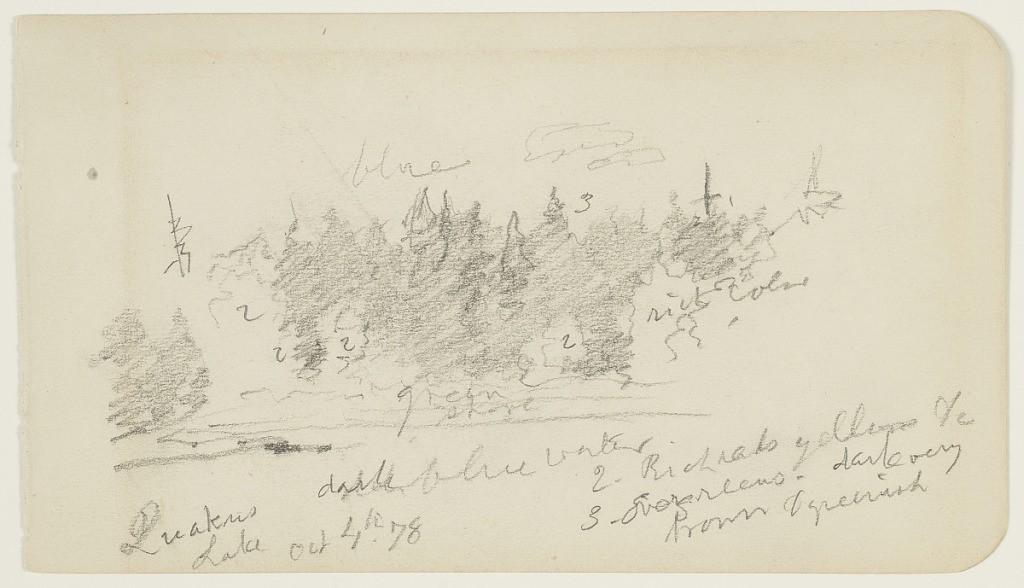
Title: Evergreen Shore, Quakish Lake, Maine
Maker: Frederic Edwin Church, American, 1826–1900
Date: October 4, 1878
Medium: Graphite on white wove paper
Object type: drawing
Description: Landscape sketch showing a view of dense evergreen trees on the shore of Quakish Lake near Millinocket, Maine. Water extends from the foreground near the lower margin to the lake's shore in the middle distance at center. A dense mass of shaded evergreen trees looms over the water and lake. Above, two small, puffy clouds hang in an otherwise open sky.